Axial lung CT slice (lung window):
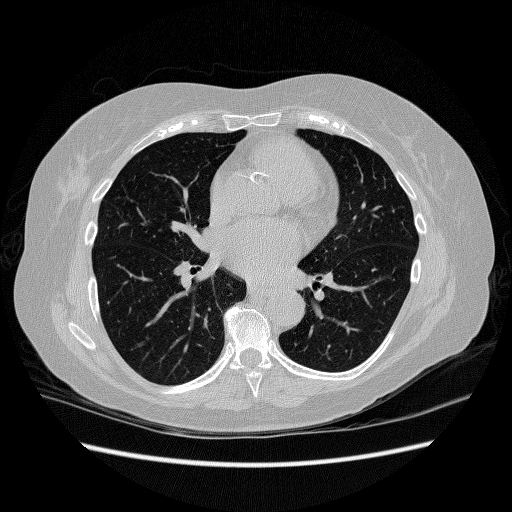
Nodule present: no